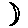
Label: moon